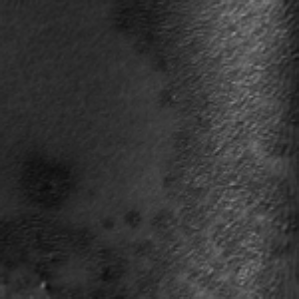
Label: frost